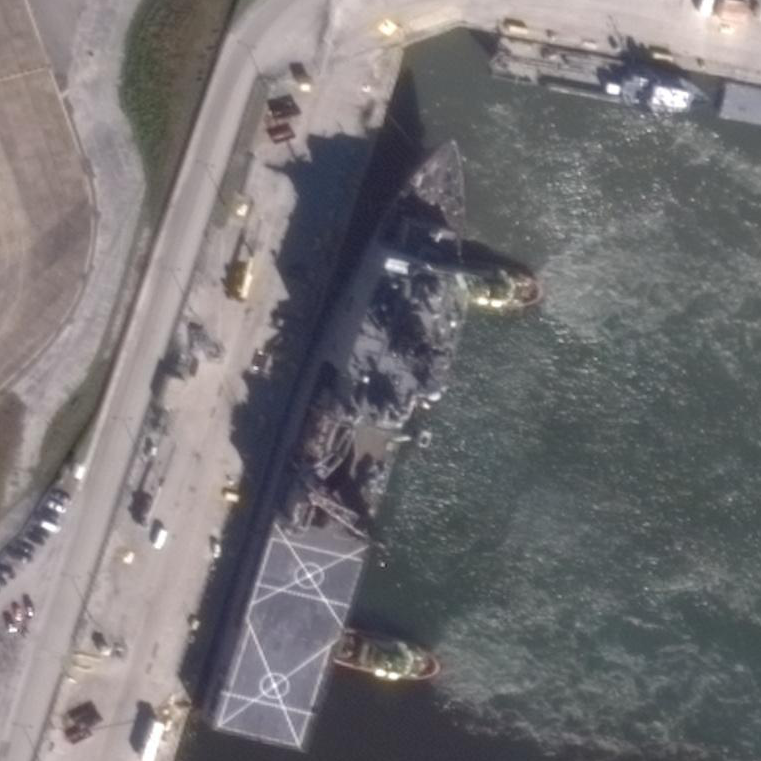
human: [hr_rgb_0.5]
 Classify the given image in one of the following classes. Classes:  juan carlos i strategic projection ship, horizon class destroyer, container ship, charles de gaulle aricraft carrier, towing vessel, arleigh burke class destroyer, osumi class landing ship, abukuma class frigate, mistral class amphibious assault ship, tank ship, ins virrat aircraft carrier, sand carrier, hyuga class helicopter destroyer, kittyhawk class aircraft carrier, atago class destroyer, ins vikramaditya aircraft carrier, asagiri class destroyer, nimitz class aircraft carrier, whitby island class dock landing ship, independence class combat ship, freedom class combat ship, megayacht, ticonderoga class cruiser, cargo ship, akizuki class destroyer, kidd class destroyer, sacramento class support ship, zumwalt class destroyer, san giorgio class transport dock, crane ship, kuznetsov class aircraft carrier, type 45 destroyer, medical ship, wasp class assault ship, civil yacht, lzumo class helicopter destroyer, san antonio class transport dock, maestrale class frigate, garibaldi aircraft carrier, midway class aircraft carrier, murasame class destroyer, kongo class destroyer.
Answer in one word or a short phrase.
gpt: Whitby Island class dock landing ship